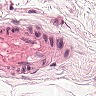
Metastatic tissue present: no